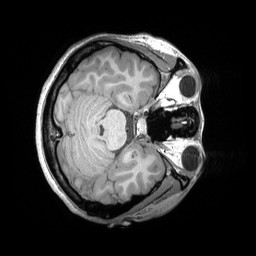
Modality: T1w
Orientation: axial
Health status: healthy